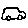
Label: car